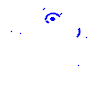
Particle: kaon